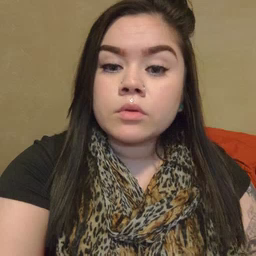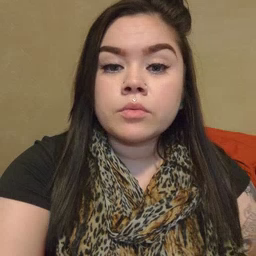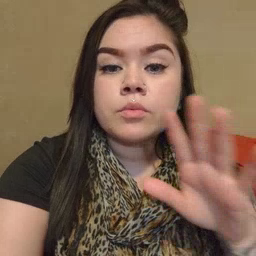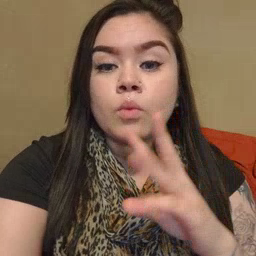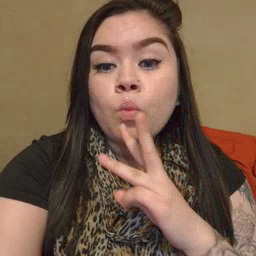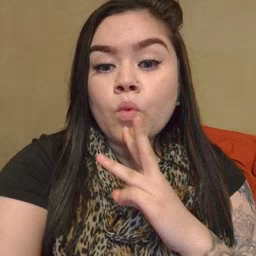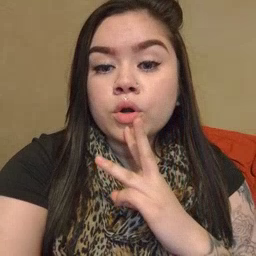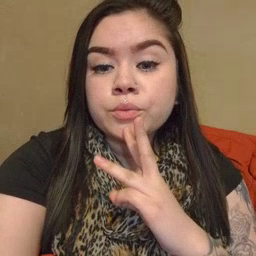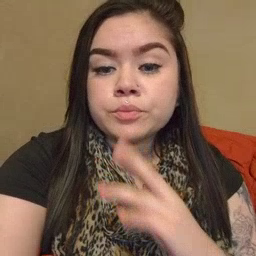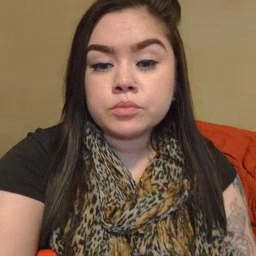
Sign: water